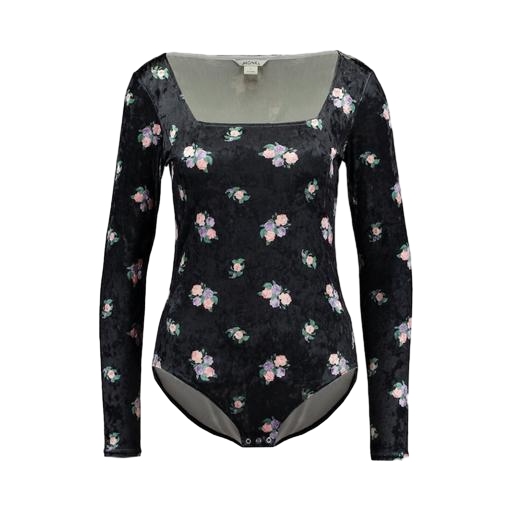
black floral-appliqué long-sleeved shirt, black floral-print top, black cooper long-sleeve floral top, white background